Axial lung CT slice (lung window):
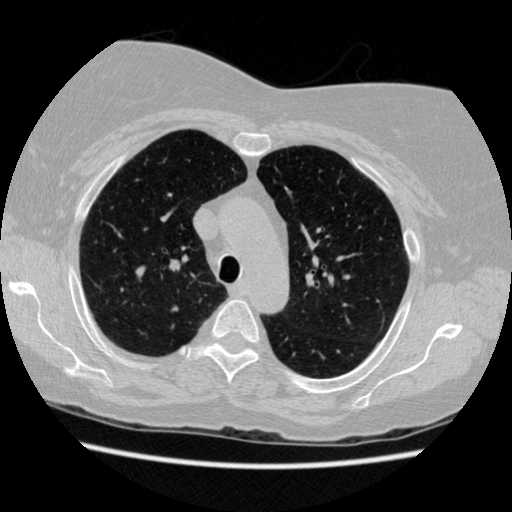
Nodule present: no